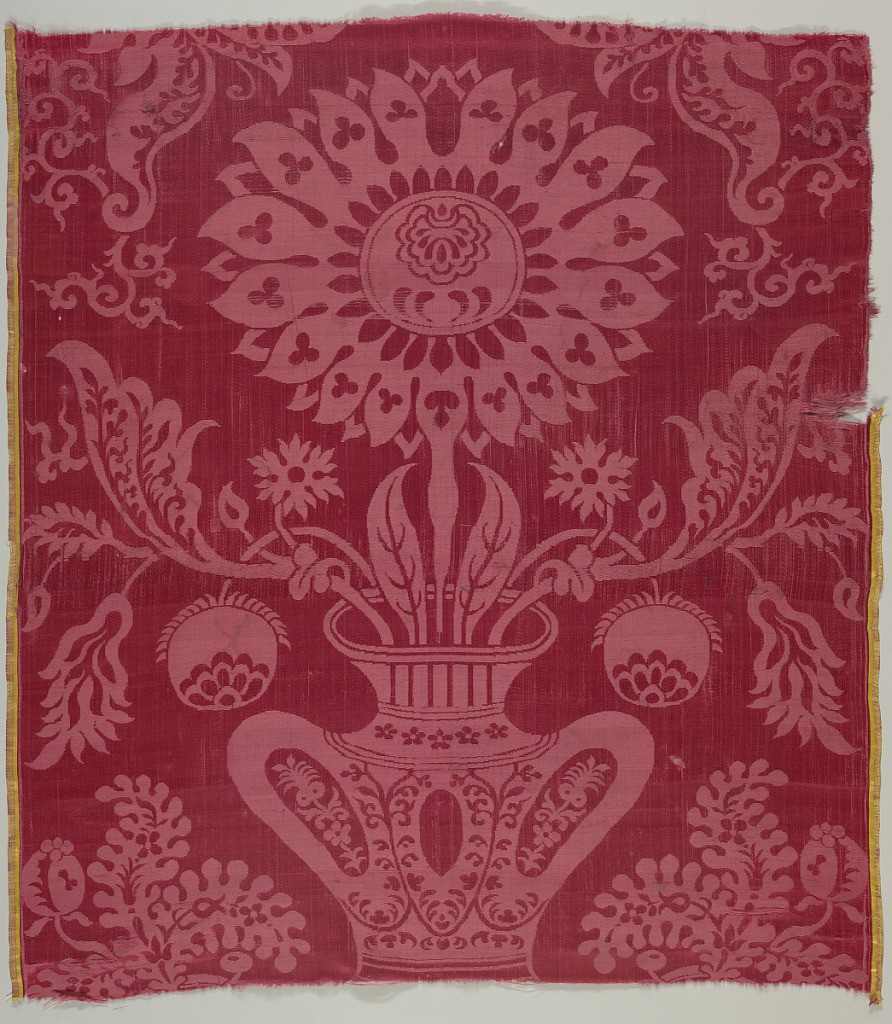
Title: Fragment
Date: early 18th century
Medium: silk Technique: 7&1 satin damask
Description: Red damask with a symmetrical arrangement of a large flower coming from a vase.